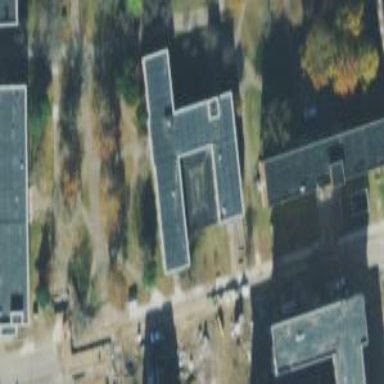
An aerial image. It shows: University building.